Question: I made simple interface in Visual Studio 2010. When I launched application everything is bigger. Red square on screenshot represents size of the Button in launched application (On the right).
Am I missing something? How to fix it?
P.S.
In "Microsoft Expression Blend 4" the same project is exactly the same size as in editor.
---

---
'''
<Window x:Class="WpfControlReview.MainWindow" xmlns="http://schemas.microsoft.com/winfx/2006/xaml/presentation" xmlns:x="http://schemas.microsoft.com/winfx/2006/xaml" Title="MainWindow" mc:Ignorable="d" xmlns:d="http://schemas.microsoft.com/expression/blend/2008" xmlns:mc="http://schemas.openxmlformats.org/markup-compatibility/2006" Height="120" Width="256" ResizeMode="NoResize">
<Grid>
<Button HorizontalAlignment="Stretch" Name="button1" VerticalAlignment="Stretch">
<StackPanel HorizontalAlignment="Stretch" Name="stackPanel1" VerticalAlignment="Center">
<Label IsHitTestVisible="False" Content="Select your options and press to commit" Name="label1" HorizontalContentAlignment="Center" FontSize="12" />
<StackPanel Name="stackPanel2" Orientation="Horizontal">
<Expander Header="Color" Name="expander1">
</Expander>
<Expander Header="Make" Name="expander2">
</Expander>
<Expander Header="Payment" Name="expander3">
</Expander>
</StackPanel>
</StackPanel>
</Button>
</Grid>
</Window>
'''
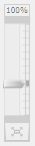
Answer: I'm not sure if this is a bug or not, but the basic idea here is that you have specifed a default size for your window, but because the control wants to be bigger (for whatever reason) it will automatically resize the window. Could be a bug how Visual Studio calculates window border size in the designer with the specified parameters as it's incorrectly showing it as a bit smaller than when you actually launch your application.
I would rather suggest that you avoid specifying heights/widths if possible. Instead set the Window to SizeToContent=WidthAndHeight. If you need to play with the size of your controls use Margins or MinWidth/MinHeight set directly on your controls.